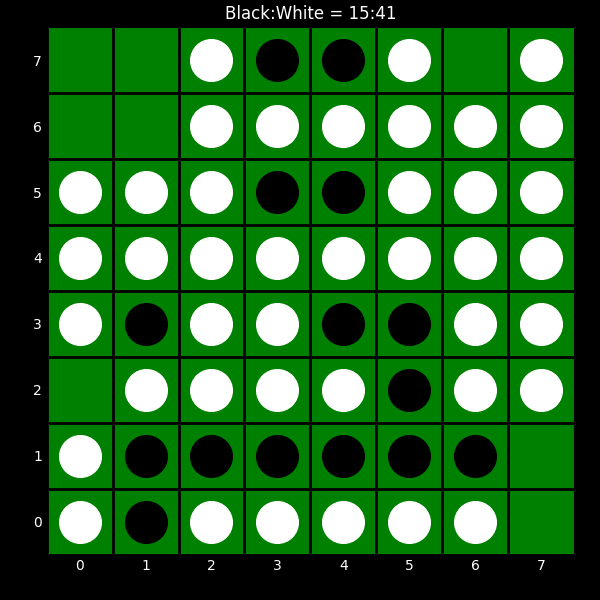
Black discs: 15
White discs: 41